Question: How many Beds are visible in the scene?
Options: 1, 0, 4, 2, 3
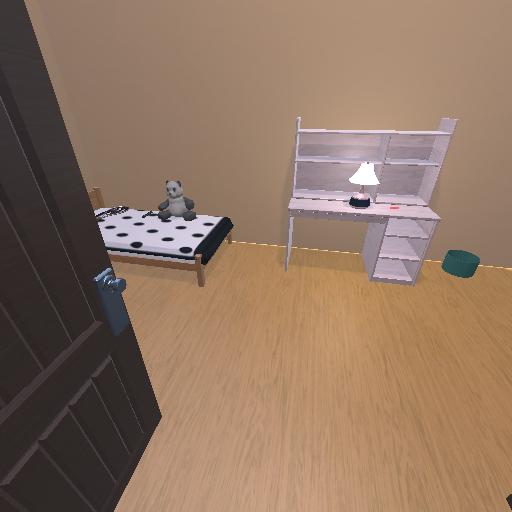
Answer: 1